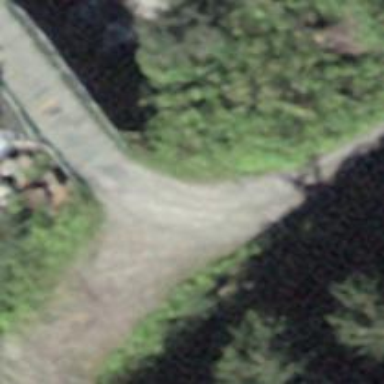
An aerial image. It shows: Bridge over grade2 track.